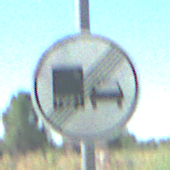
Verkehrszeichen: EndeUeberholverbotKraftfahrzeuge
Umgebung: Outdoor, Special
Tageszeit: Midday
Wetter: PartlyCloudy
Licht: Natural
Jahreszeit: NotSpecified
Kontrast: HighContrast